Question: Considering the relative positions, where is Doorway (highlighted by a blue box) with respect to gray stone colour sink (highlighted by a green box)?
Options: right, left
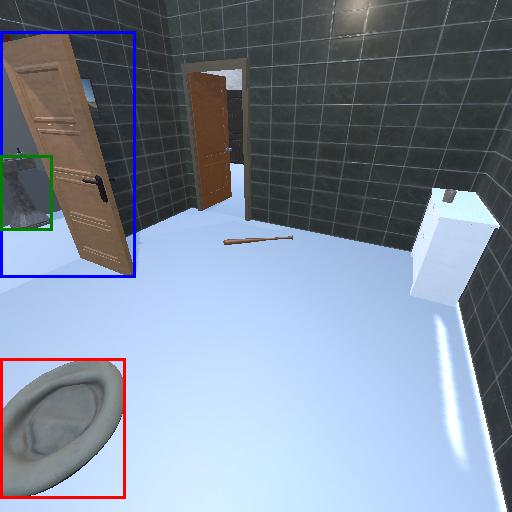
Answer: right